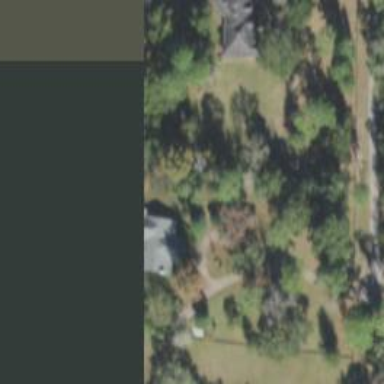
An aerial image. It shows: Simple house.